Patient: sex F, age 60
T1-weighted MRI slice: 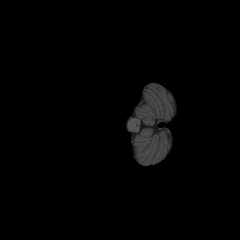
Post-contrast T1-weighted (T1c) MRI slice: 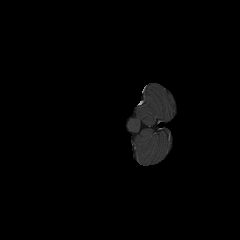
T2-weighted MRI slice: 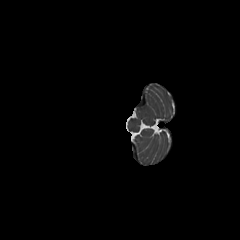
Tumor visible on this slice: no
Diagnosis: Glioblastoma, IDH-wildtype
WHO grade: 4